Question: I'm converting a layout from Susy 1 to Susy 2.0 and have some things working differently than expected. Am I doing something wrong here? I would like the container to span the width of the page and have a column half the width be in the middle of the page. Inside of that column, 3 equally spaced columns(red, white and blue). I'm not sure how the css is compiling as it is in the screenshot.

'''
header {
.fullheight {
@include backImage('../images/img_hero_brightspace-homepage.png');
@include container(100%);
.hgroup {
padding: 150px 0;
text-align: center;
h3{
@include span(8);
display: block;
font-weight: $light;
}
} //hgroup
section{
@include container;
@include span(6 at 3 of 12);
.serviceBox{
@include span(2 of 6);
width:100%;
height:40px;
background-color: white;
}//serviceBox
.volunteerBox{
@include span(2 of 6);
width:100%;
height:40px;
background-color: blue;
}//volunteerBox
.partnerBox{
@include span(2 of 6);
width:100%;
height:40px;
background-color: red;
}//partnerBox
}
} //fullheight
} //header
'''
My Susy Template
'''
$susy: (
columns: 12,
container: 60em,
gutters: 1/4,
gutter-position: inside
);
'''
My HTML
'''
<article class="fullheight">
<div class="hgroup">
<h3>Providing help to residents of Greater Cincinnati when challenges invade their lives</h3>
</div>
<section>
<div class="serviceBox">
</div>
<div class="volunteerBox">
</div>
<div class="partnerBox">
</div>
</section>
</article>
'''
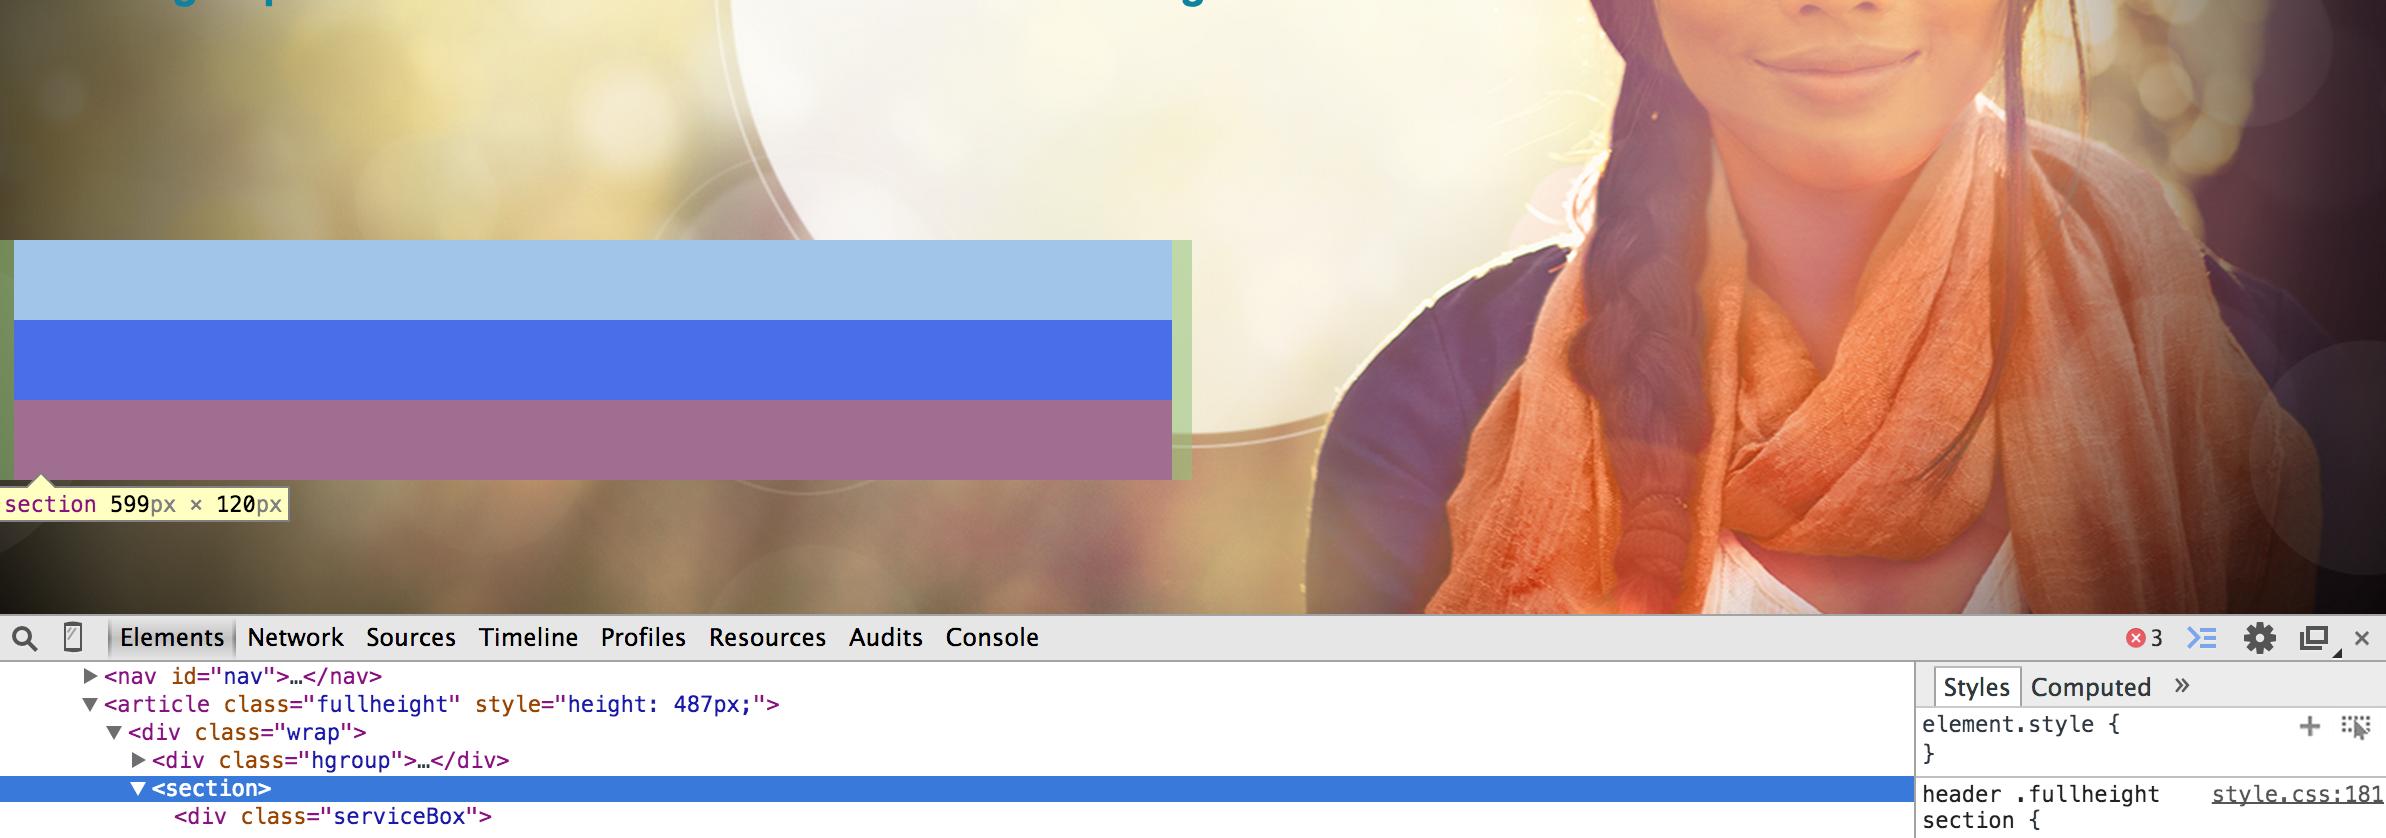
Answer: You have a few issues here, but mainly you just have too much code. You don't want to use both 'container' and 'span' on the same element (one overrides the other), and the same is true for setting a 'span' and then a css 'width'. There would be several ways to implement the layout you want, but here's the one I'd recommend based on what I see:
'''
section{
@include container(6);
.serviceBox{
@include span(2 of 6);
height:40px;
background-color: white;
}//serviceBox
.volunteerBox{
@include span(2 of 6);
height:40px;
background-color: blue;
}//volunteerBox
.partnerBox{
@include span(2 of 6);
height:40px;
background-color: red;
}//partnerBox
}
'''
As a side note, it's considered bad practice in Sass to nest everything to match the DOM. Nesting is great when you need it, but the less you use it the better -- because deep nesting creates long CSS selectors, and high specificity.